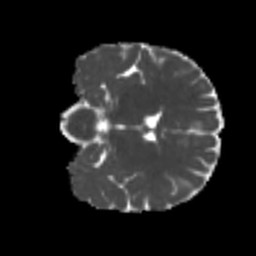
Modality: MD
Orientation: coronal
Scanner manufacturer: siemens
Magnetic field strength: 3 T
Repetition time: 4 s
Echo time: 0.0594 s